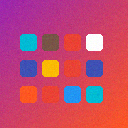
Screen state: on